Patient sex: M
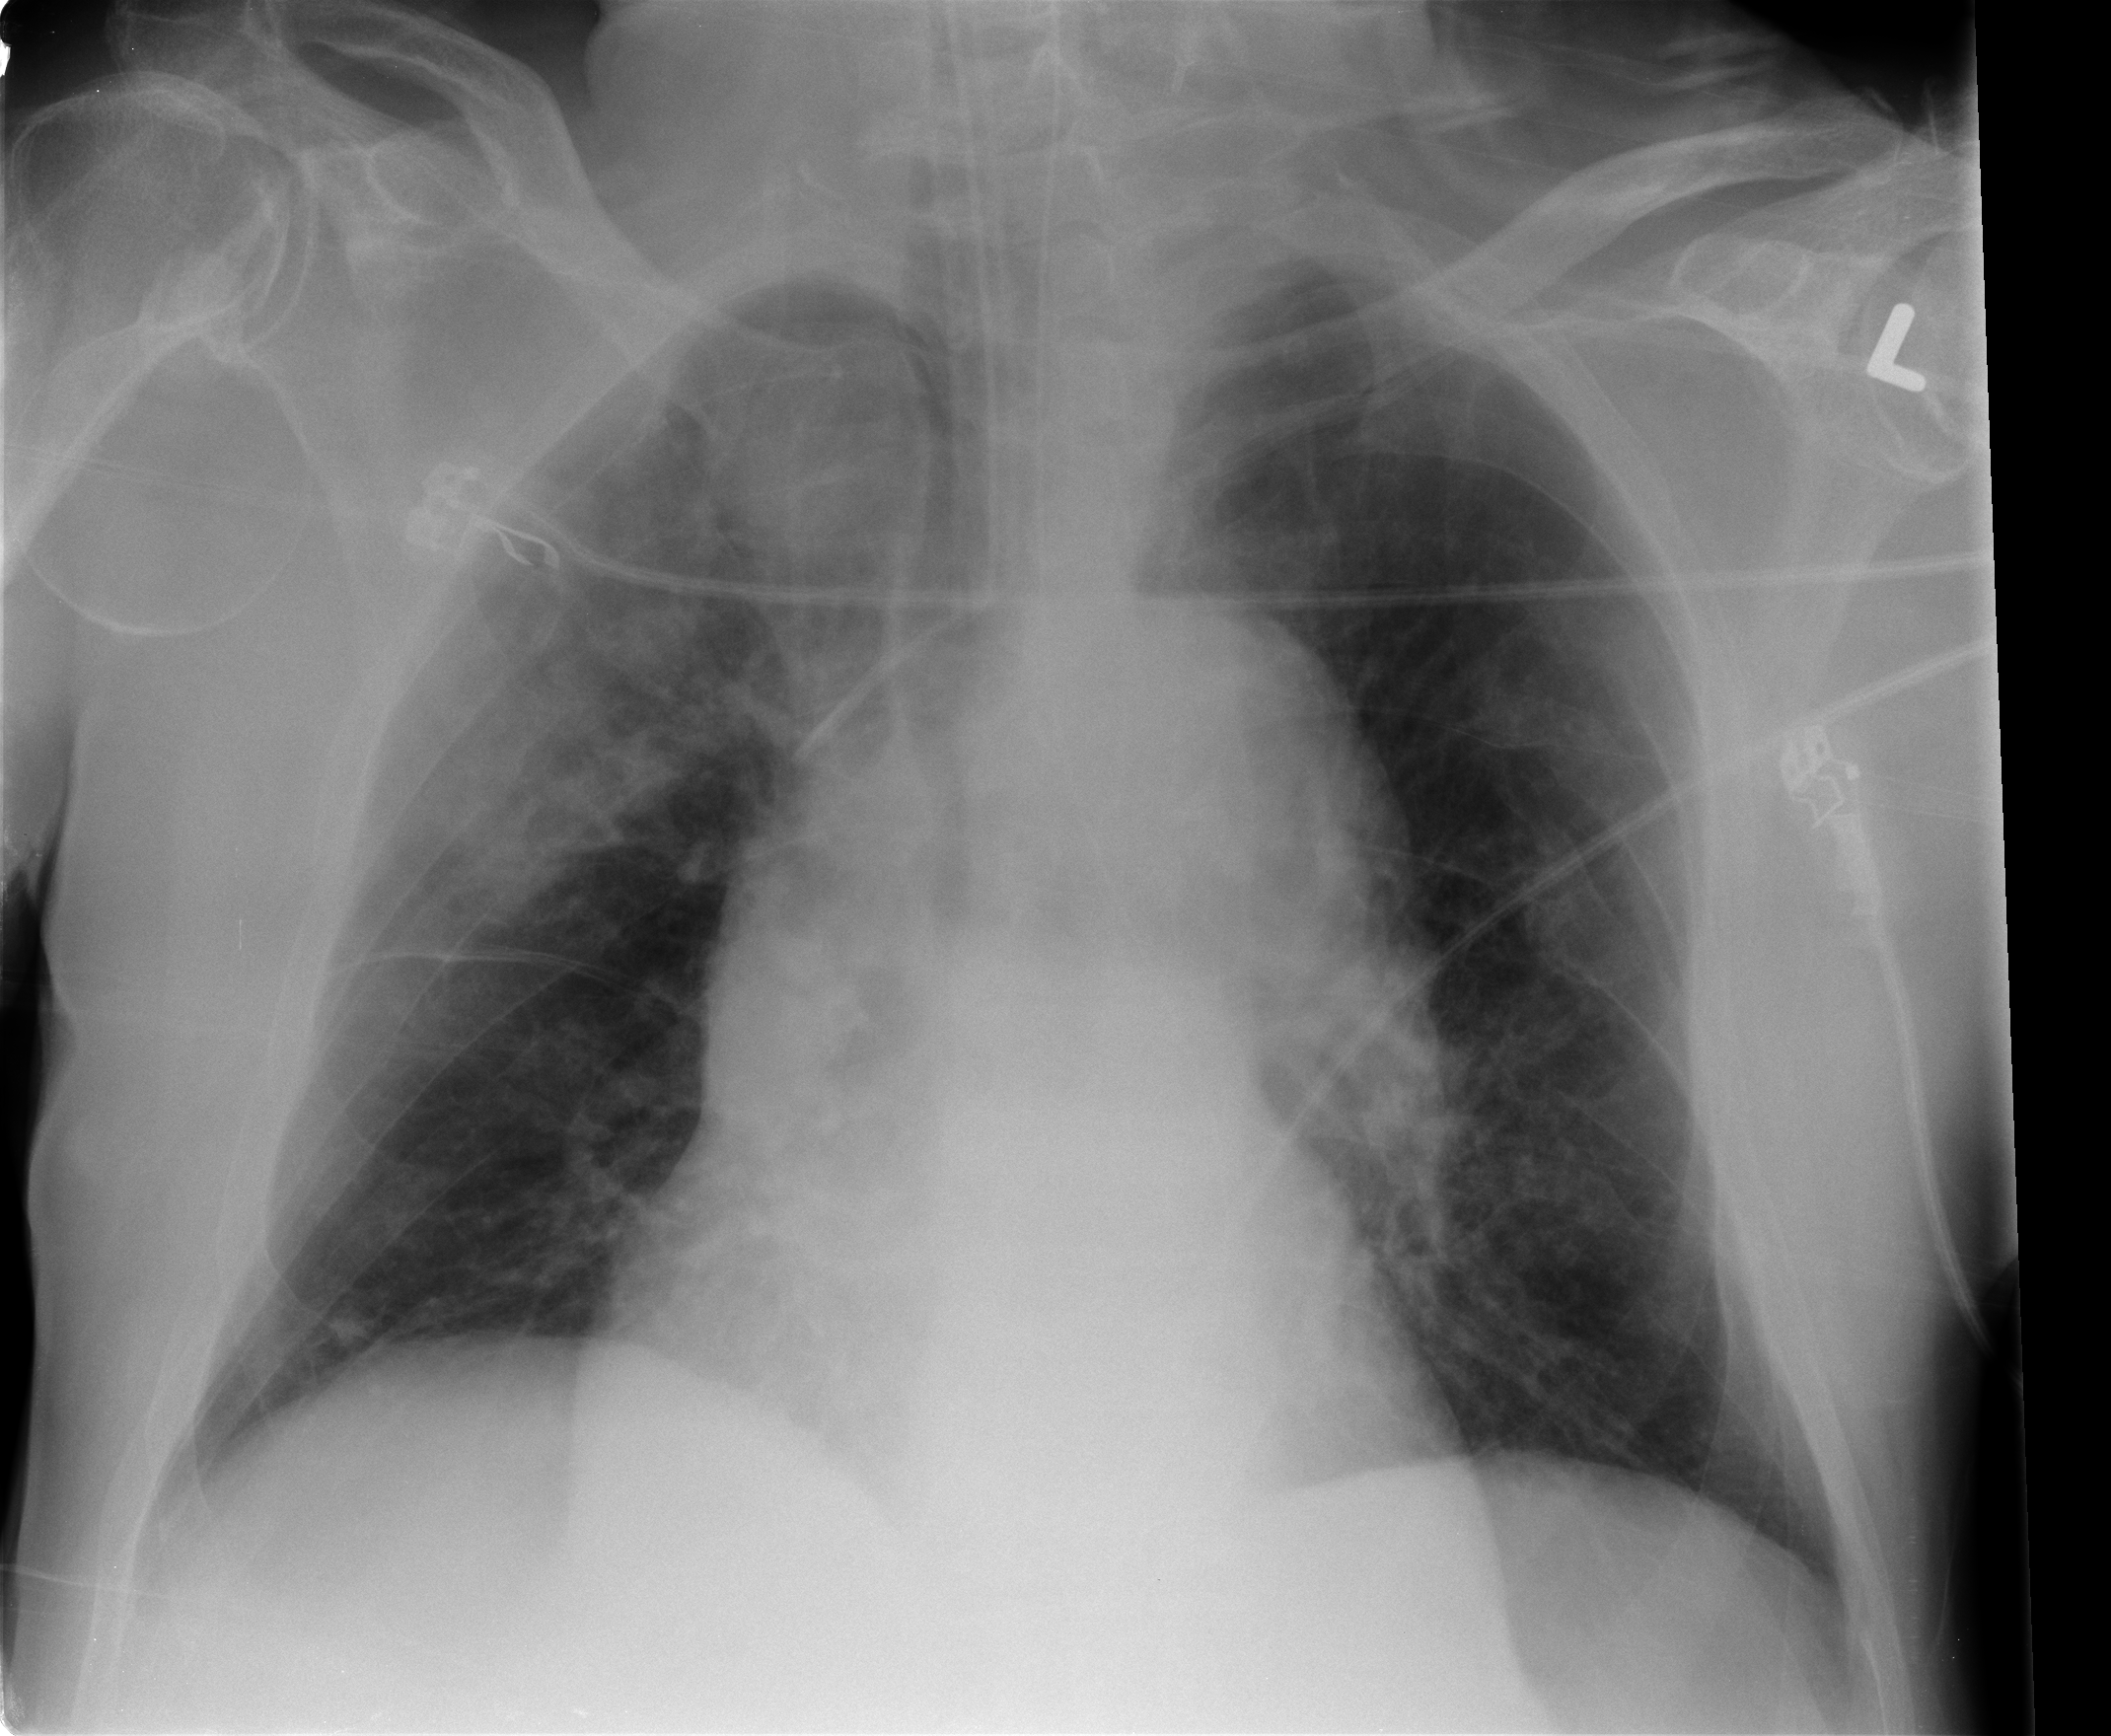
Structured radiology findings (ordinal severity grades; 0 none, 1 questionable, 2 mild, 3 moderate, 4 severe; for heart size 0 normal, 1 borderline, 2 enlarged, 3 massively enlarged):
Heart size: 1
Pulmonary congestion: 1
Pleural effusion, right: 1
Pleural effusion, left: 0
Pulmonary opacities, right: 2
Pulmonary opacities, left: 0
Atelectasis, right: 2
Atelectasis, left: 2